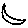
Label: moon